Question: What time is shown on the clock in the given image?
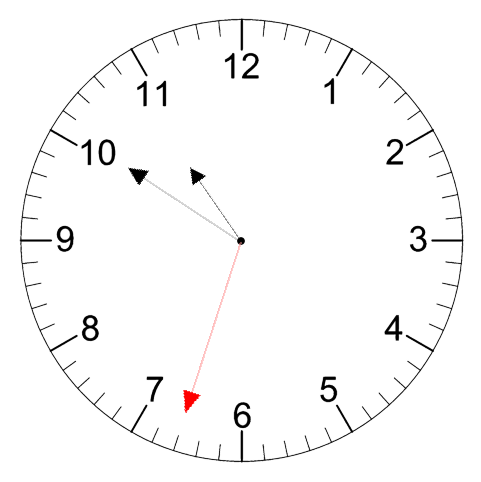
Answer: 10:50:33